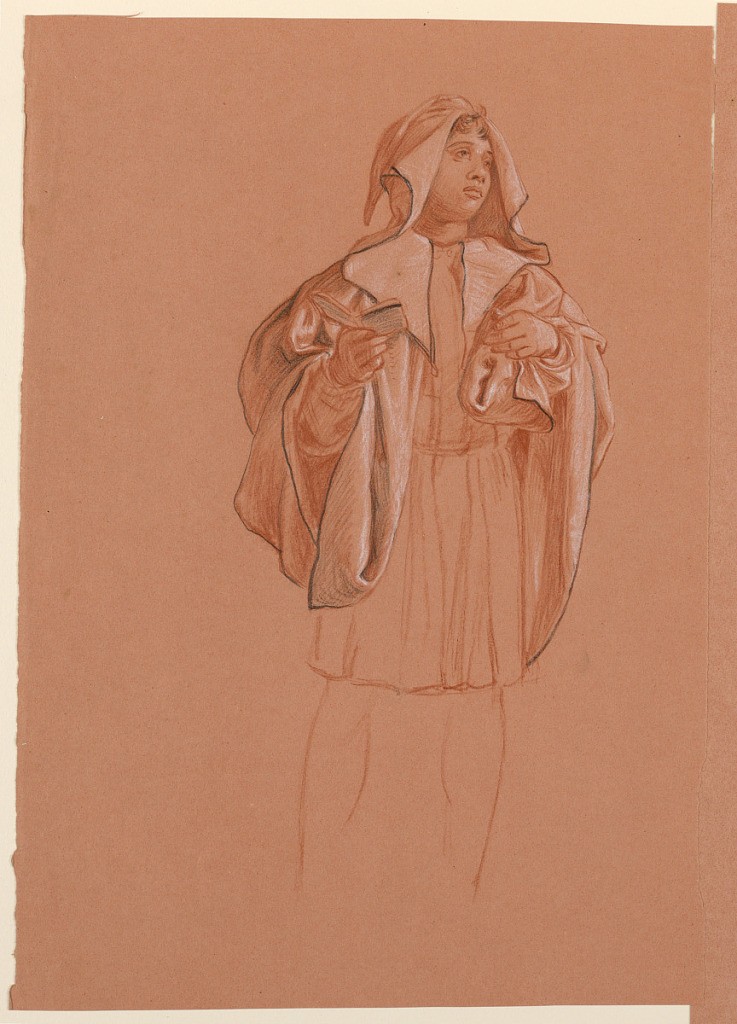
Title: Study for "Wedding Procession"
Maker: Elihu Vedder, American, 1836 – 1923
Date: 1872–1875
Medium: Pastel crayon on paper
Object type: Drawing
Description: Almost full-length sketch of a young male figure in costume, standing, facing the spectator, his head turned toward the right. He holds a small, open book in his right hand.